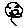
Label: flower